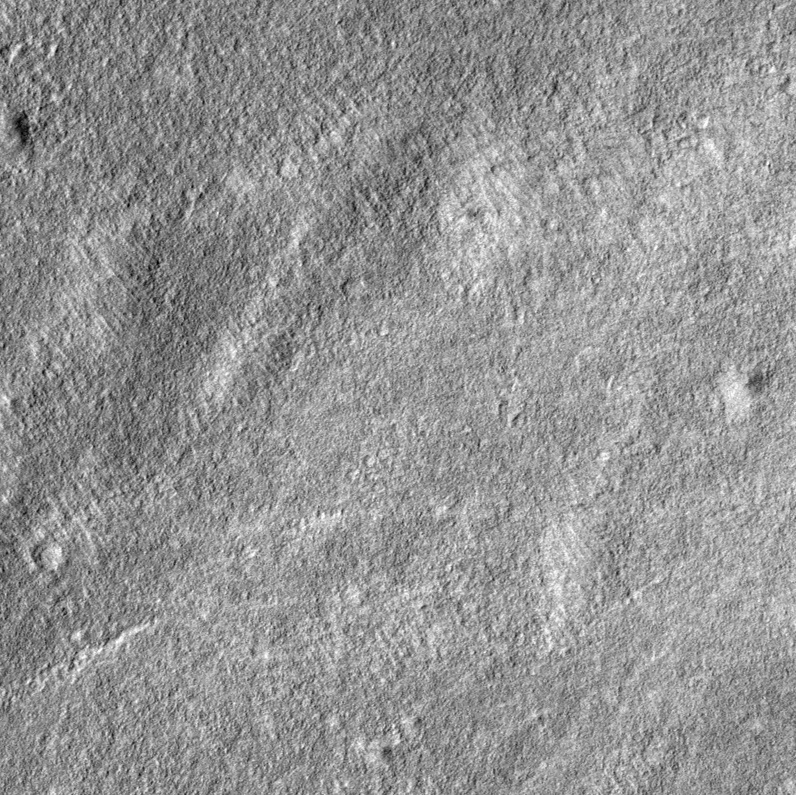
Label: dustdevil